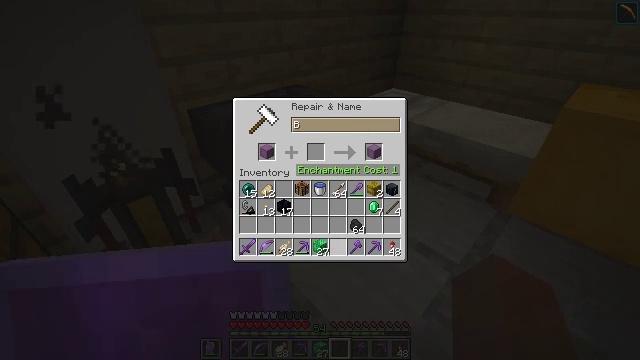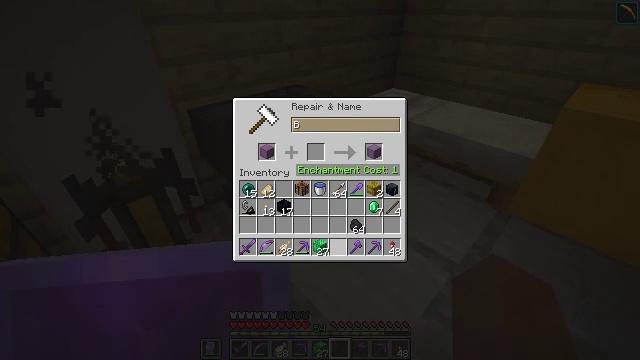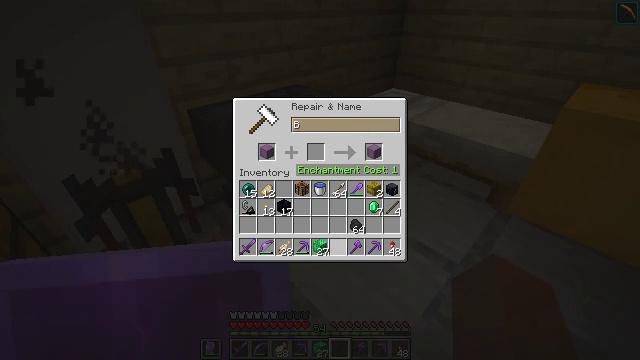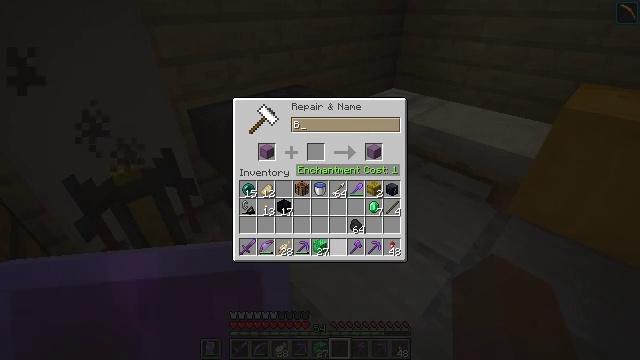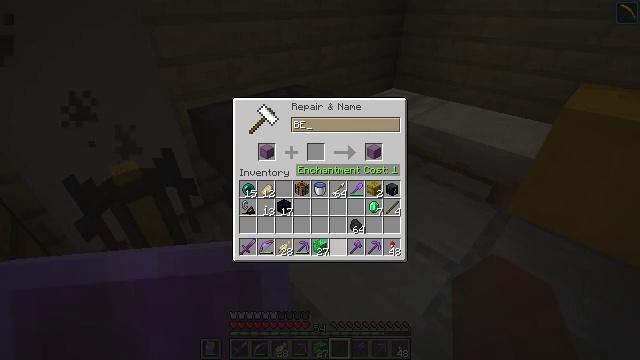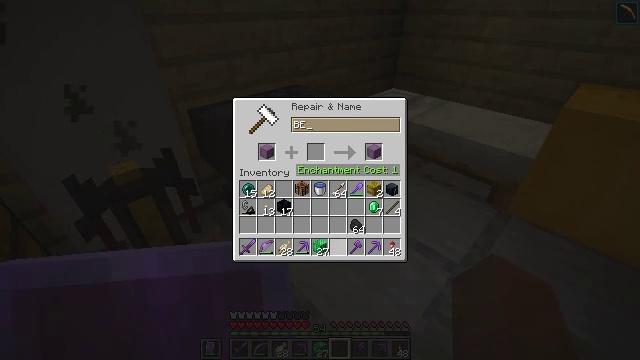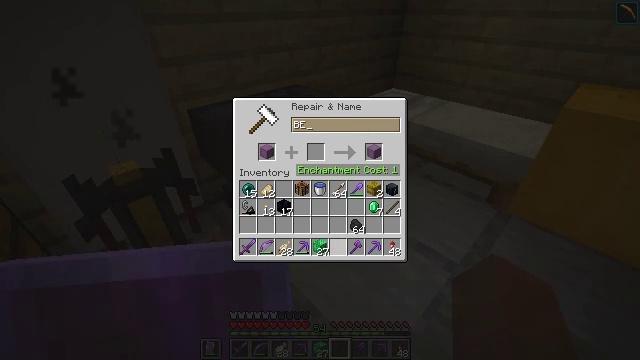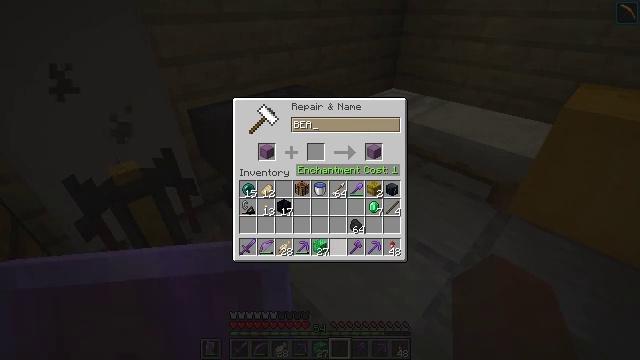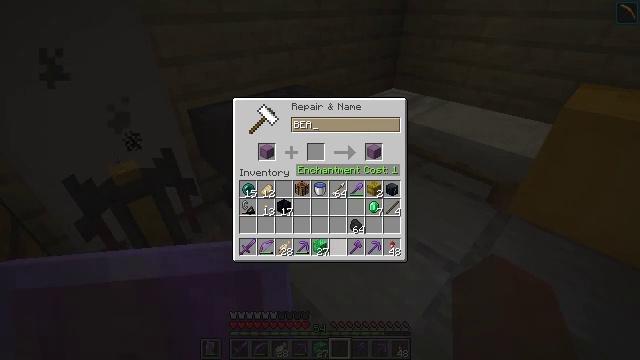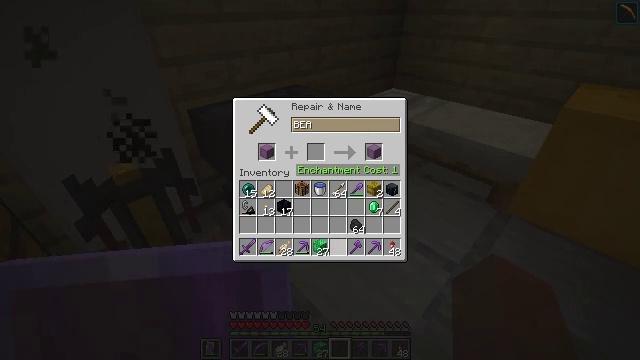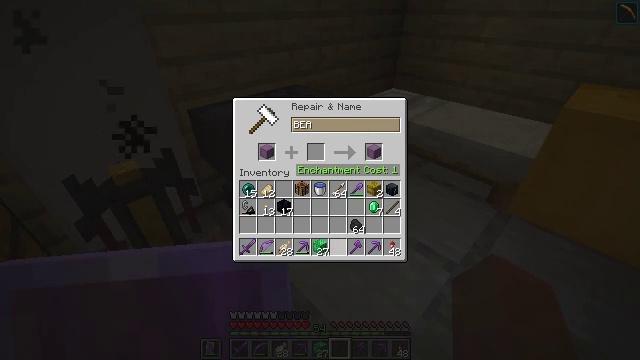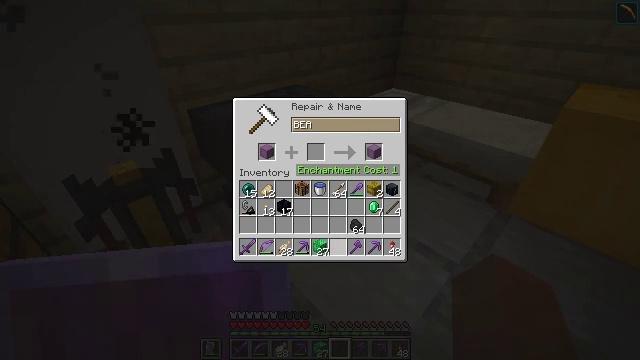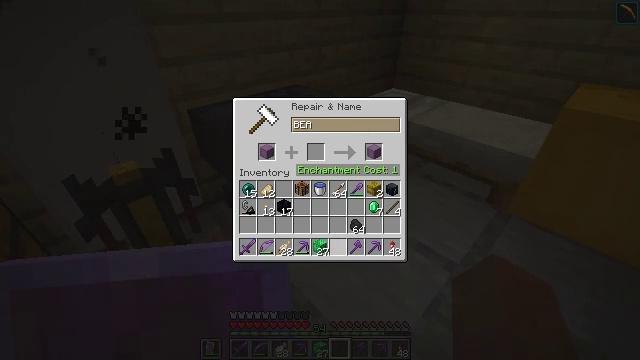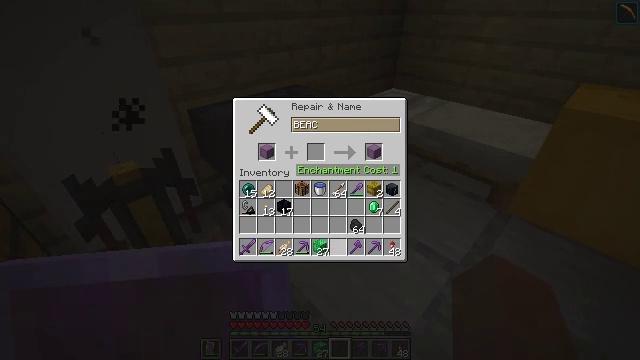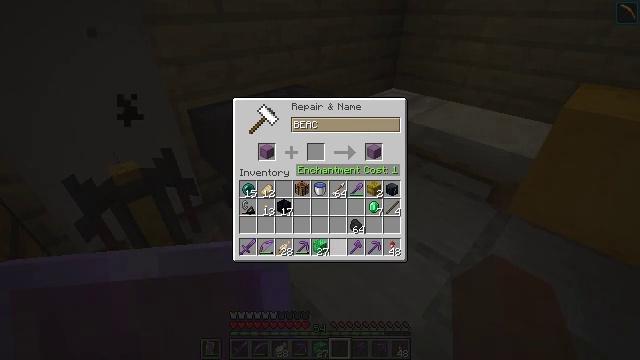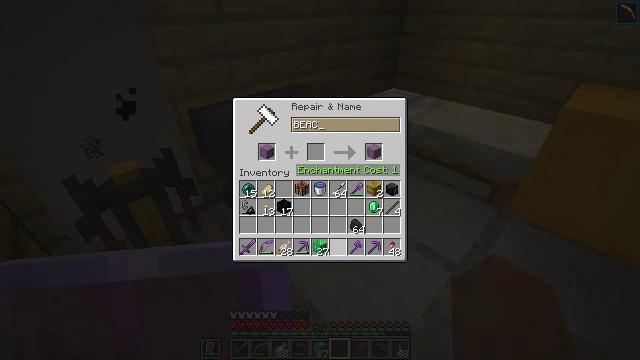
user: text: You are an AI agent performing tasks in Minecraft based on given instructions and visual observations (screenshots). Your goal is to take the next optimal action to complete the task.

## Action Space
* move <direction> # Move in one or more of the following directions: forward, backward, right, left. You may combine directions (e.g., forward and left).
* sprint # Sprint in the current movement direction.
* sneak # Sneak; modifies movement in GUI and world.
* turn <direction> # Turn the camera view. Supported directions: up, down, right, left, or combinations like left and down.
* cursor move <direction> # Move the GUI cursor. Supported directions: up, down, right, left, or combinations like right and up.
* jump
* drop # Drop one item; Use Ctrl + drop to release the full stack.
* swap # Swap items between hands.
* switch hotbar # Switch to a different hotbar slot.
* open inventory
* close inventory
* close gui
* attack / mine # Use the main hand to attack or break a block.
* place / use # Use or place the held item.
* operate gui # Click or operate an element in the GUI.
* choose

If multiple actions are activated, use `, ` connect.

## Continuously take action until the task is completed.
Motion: motion action
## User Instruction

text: craft item lime shulker box
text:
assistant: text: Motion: sneak
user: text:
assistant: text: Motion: sneak
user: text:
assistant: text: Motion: sneak
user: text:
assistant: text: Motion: sneak, close inventory
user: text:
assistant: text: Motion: sneak, close inventory
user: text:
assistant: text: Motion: sneak, close inventory
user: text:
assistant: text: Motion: move left, sneak, close inventory
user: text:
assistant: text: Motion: move left, sneak
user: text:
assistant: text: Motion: move left, sneak
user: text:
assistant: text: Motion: move left, sneak
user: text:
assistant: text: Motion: move left, sneak
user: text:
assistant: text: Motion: sneak
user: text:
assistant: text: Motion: sneak
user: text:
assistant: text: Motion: sneak
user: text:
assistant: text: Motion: sneak
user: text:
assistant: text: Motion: sneak
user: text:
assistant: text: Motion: sneak
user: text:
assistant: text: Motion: sneak
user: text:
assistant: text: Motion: sneak
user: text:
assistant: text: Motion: sneak
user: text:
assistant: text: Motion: sneak
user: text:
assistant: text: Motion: sneak
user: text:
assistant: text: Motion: sneak
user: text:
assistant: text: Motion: sneak
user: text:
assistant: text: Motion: sneak
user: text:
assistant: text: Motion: sneak
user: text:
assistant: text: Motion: sneak
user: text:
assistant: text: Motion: sneak
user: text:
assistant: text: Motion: sneak
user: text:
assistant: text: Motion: sneak